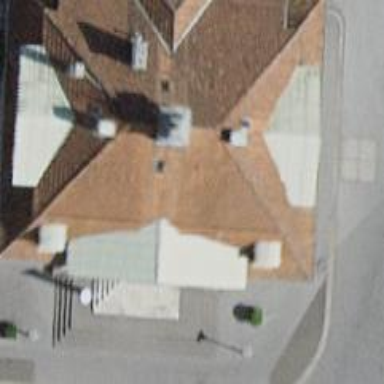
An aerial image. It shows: Building.